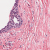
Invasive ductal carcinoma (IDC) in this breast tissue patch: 0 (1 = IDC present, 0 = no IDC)